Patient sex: M
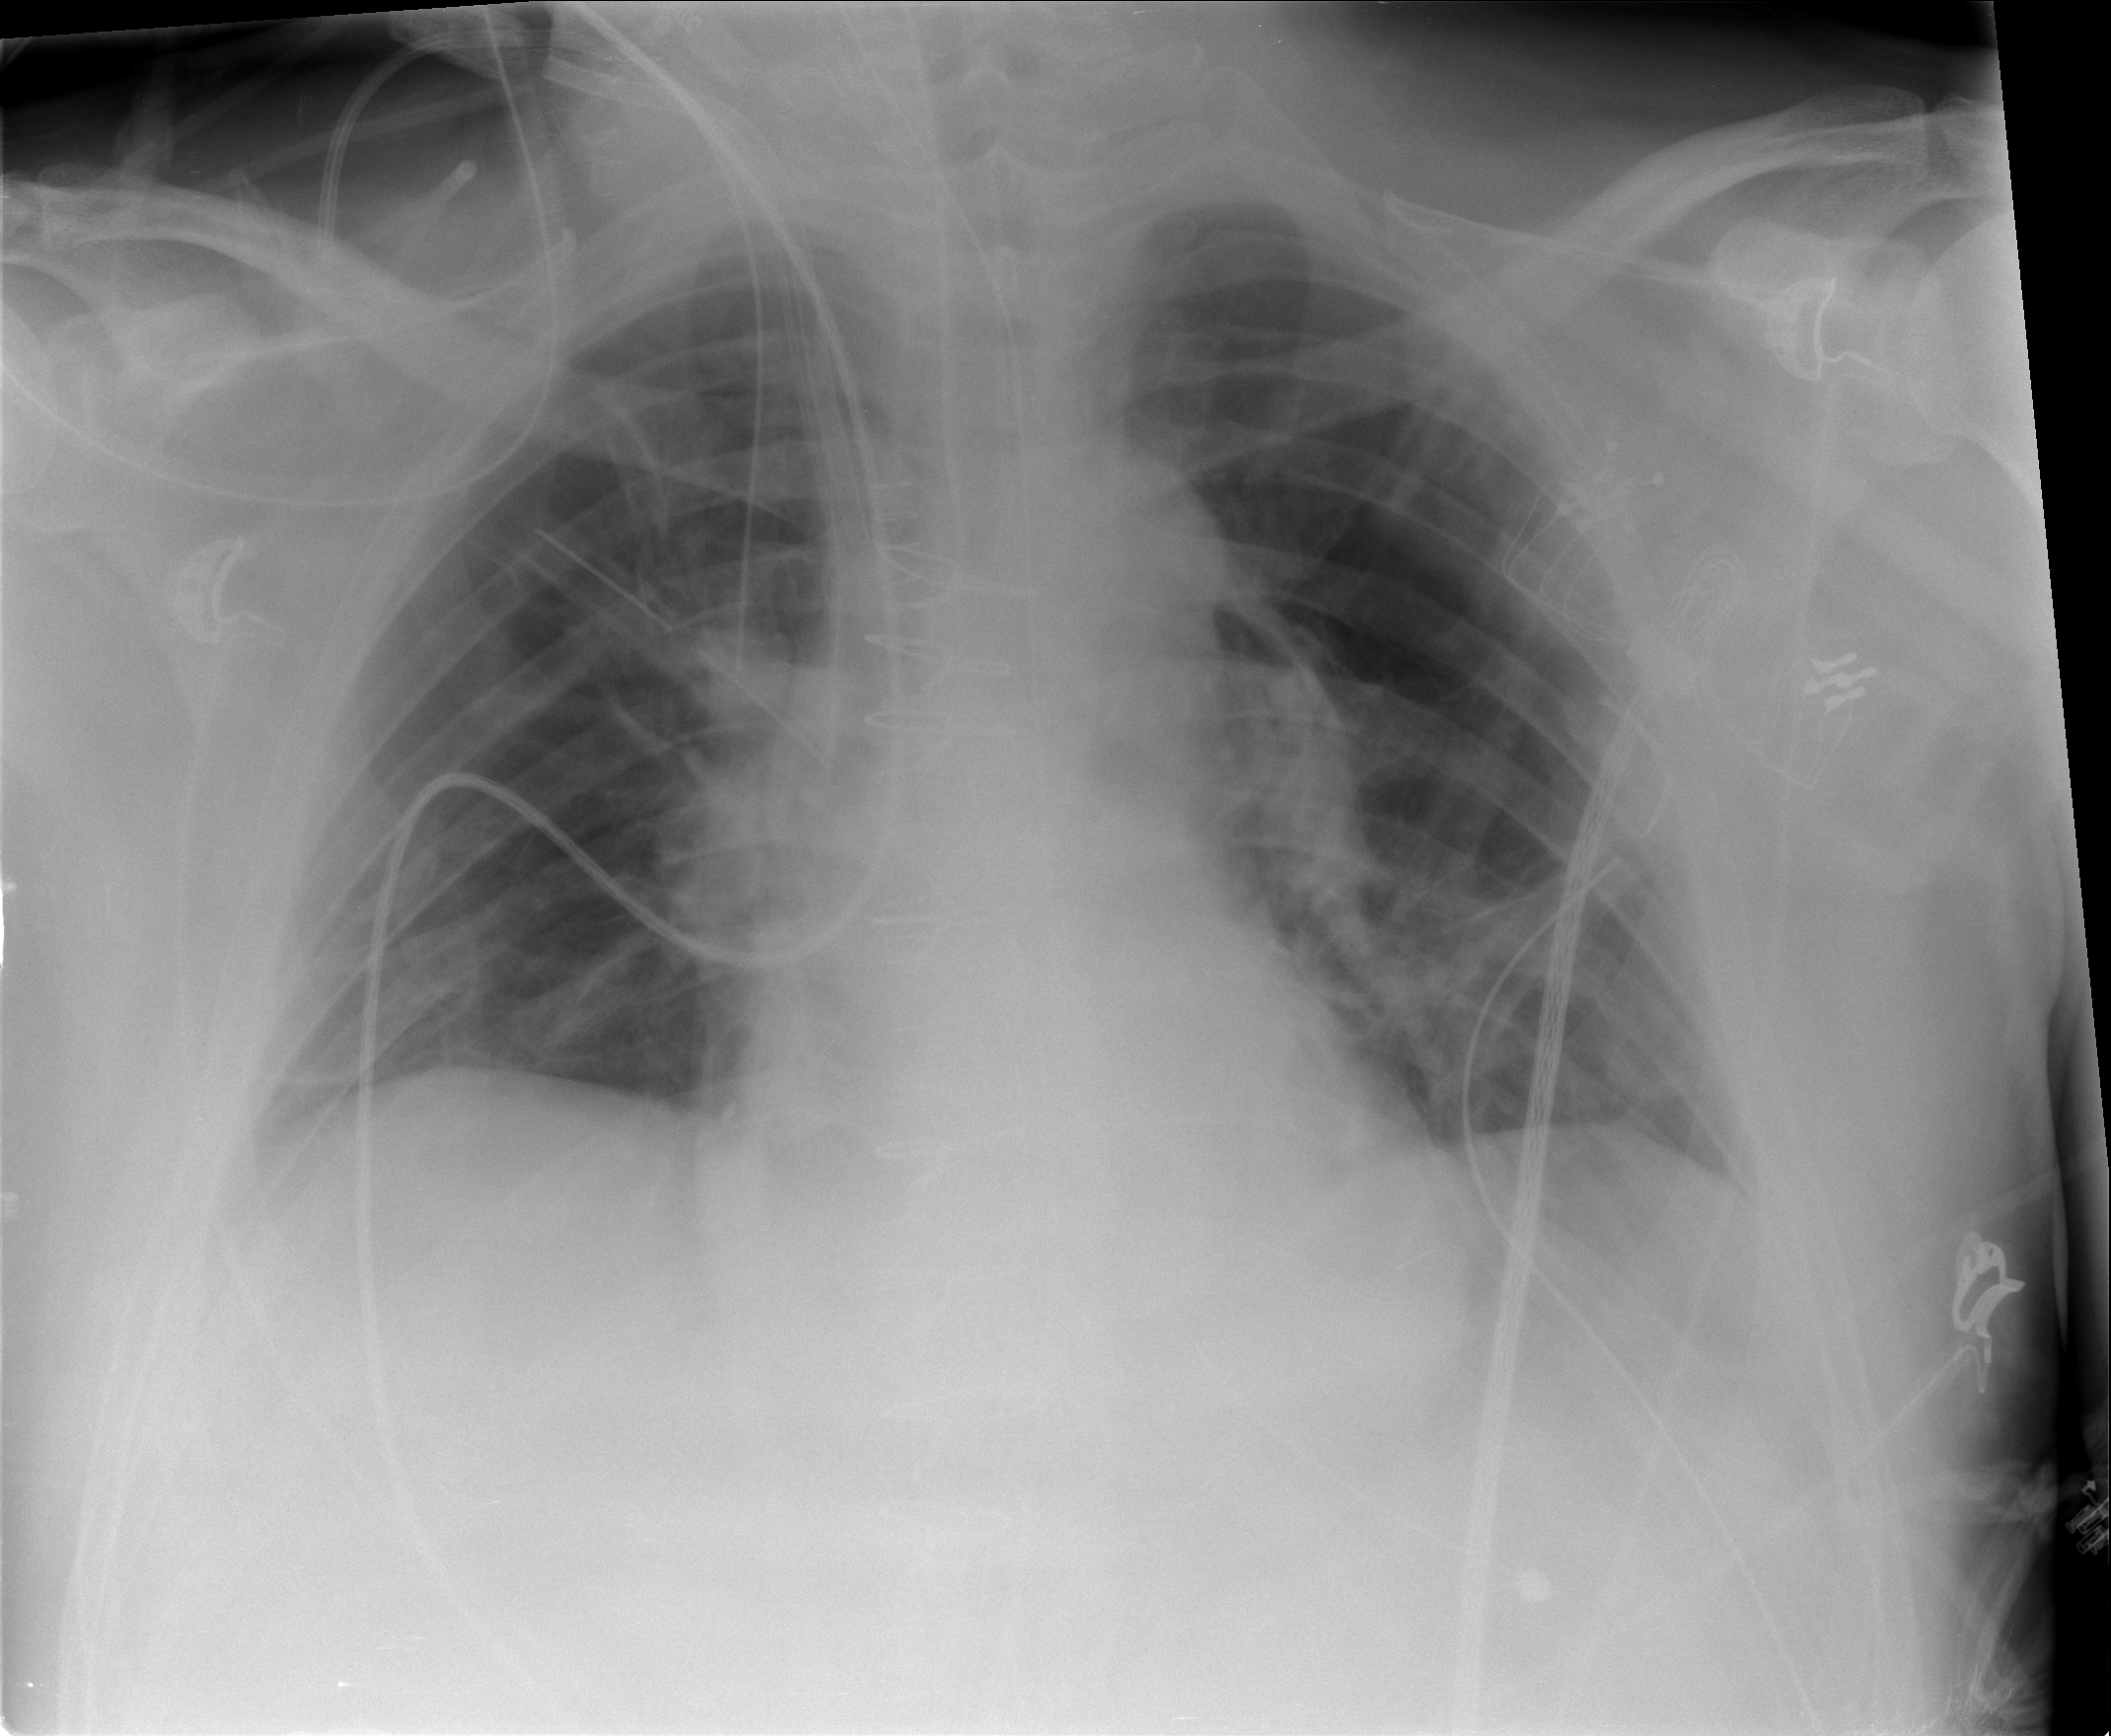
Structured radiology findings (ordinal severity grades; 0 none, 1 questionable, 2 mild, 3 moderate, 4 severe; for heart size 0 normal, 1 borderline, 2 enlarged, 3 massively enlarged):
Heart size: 0
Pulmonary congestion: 1
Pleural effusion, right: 2
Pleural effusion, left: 1
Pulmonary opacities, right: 0
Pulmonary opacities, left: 0
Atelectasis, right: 2
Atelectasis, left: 2